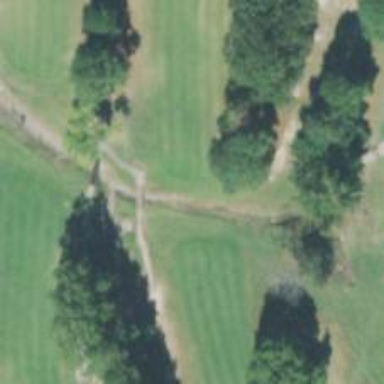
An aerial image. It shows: Golf hole.